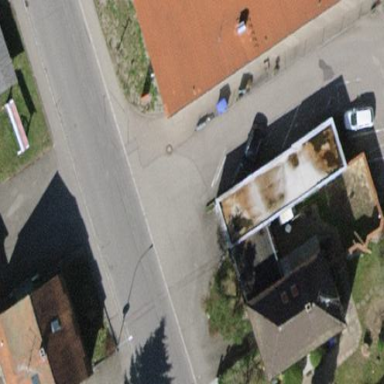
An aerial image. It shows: Garage building.